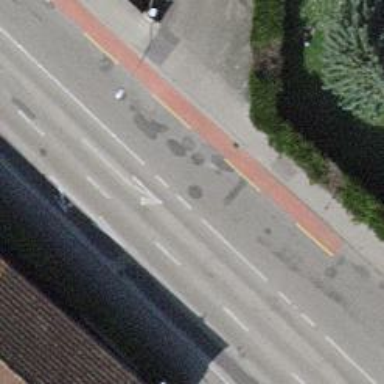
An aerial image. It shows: Alley with sidewalk alongside.